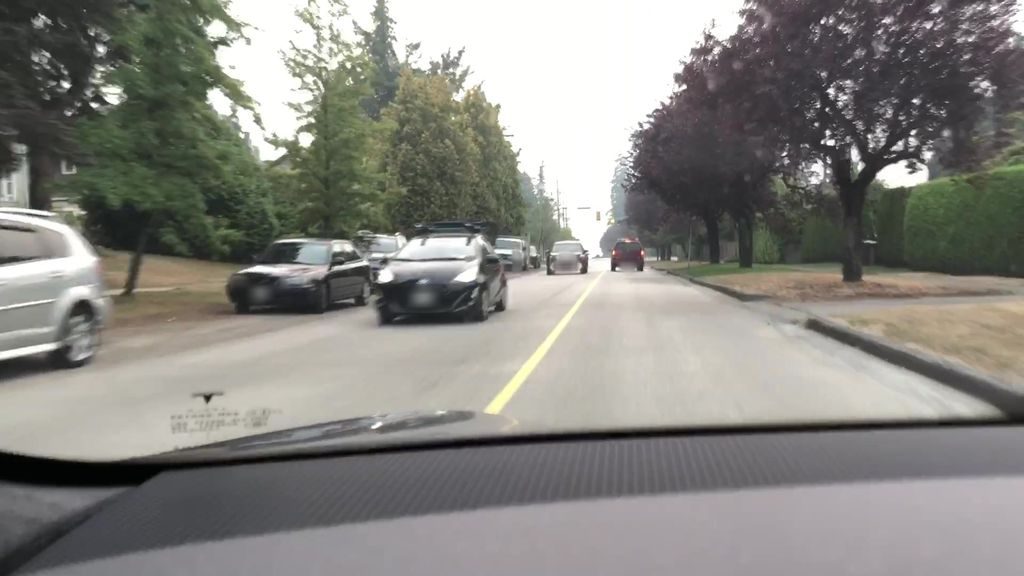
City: vancouver